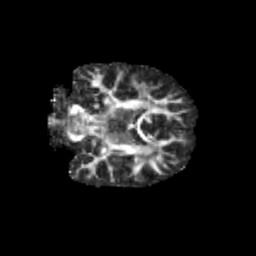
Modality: FA
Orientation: coronal
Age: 10
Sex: male
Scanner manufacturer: siemens
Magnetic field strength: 3 T
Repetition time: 3.8 s
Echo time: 0.07 s